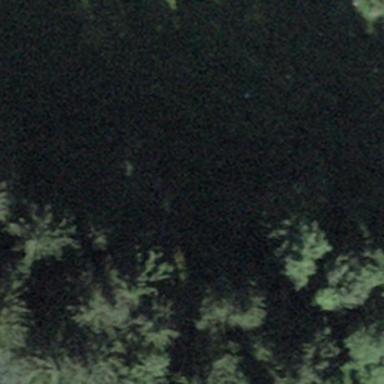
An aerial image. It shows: Forest area.